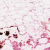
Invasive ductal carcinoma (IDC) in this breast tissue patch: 0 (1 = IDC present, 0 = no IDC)